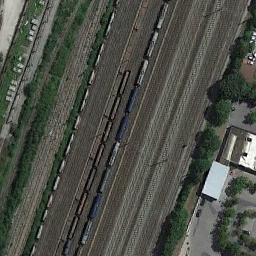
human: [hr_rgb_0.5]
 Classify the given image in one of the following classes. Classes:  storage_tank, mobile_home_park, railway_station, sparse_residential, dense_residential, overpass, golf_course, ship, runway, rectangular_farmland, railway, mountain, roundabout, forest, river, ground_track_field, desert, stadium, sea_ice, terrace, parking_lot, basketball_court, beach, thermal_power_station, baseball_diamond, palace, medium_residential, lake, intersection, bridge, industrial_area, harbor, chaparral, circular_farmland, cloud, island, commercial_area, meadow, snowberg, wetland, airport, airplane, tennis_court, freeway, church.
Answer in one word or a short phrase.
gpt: railway